Interaction volume radius: 5 \u00c5
Interaction volume height: 45 \u00c5
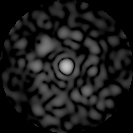
Disorder parameter: 0.8225